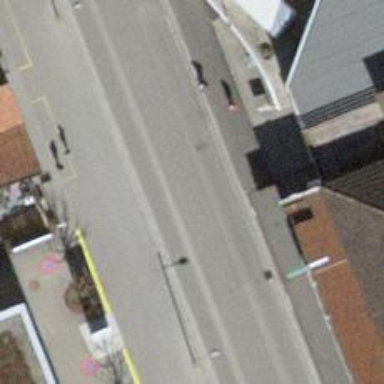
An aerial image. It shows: Public transport stop position.